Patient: sex F, age 22
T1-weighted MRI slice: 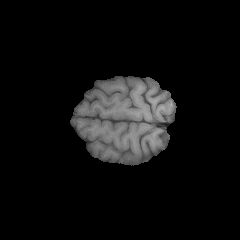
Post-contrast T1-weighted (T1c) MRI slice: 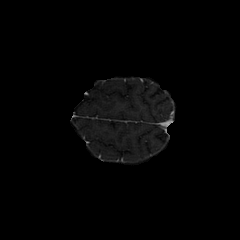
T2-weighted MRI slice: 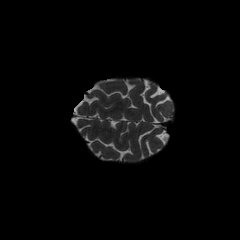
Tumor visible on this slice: no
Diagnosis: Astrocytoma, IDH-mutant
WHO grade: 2